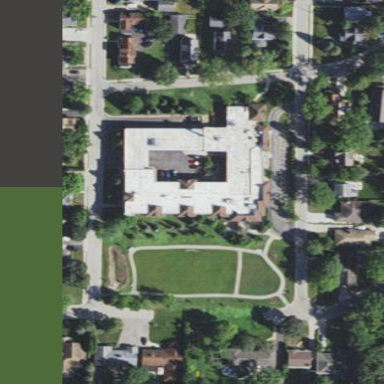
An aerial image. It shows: Nursing home building.